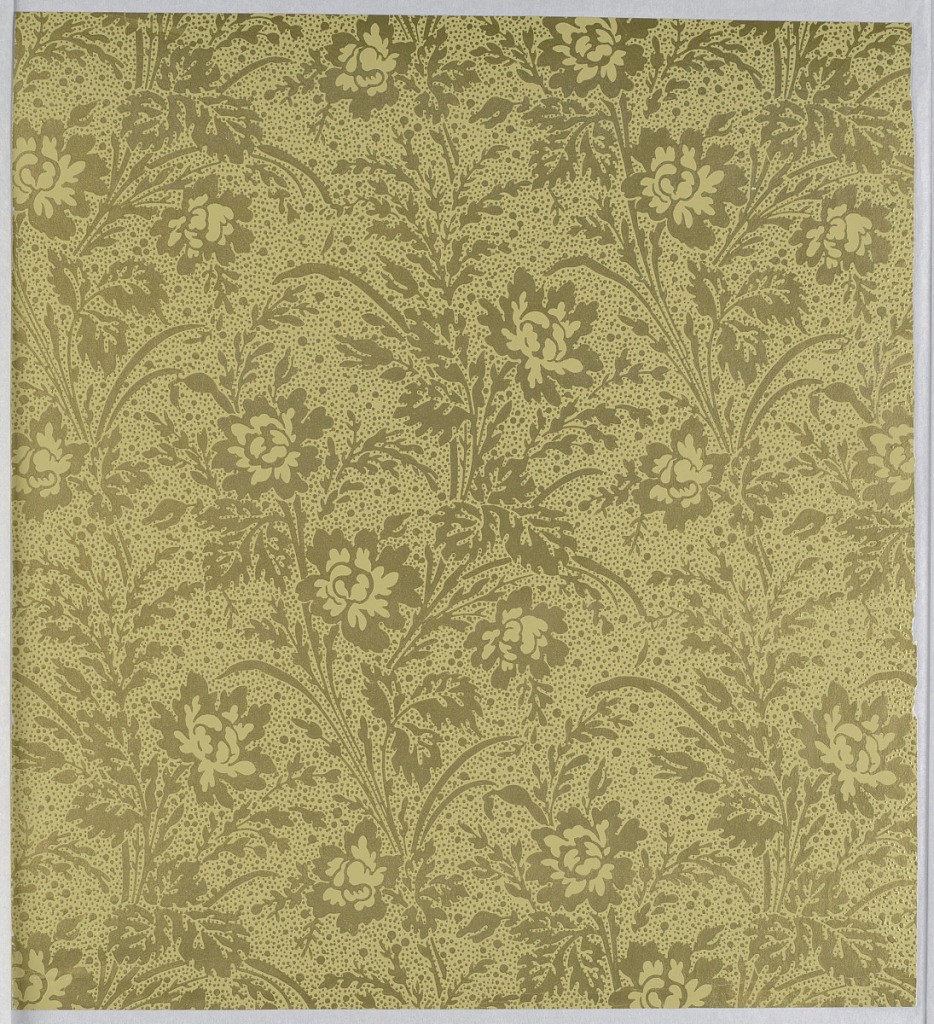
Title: Sidewall
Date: ca. 1880
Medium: Machine-printed paper
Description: Aesthetic all-over pattern with stylized bunches of peony flowers; single-motif diamond-shaped repeat in off-set columns; negative ground speckled with irregularly-sized dots; color scheme of light brown on yellow-cream ground